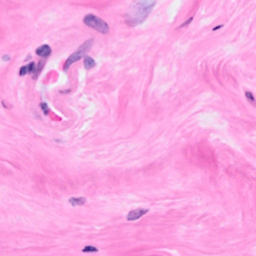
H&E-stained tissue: Breast